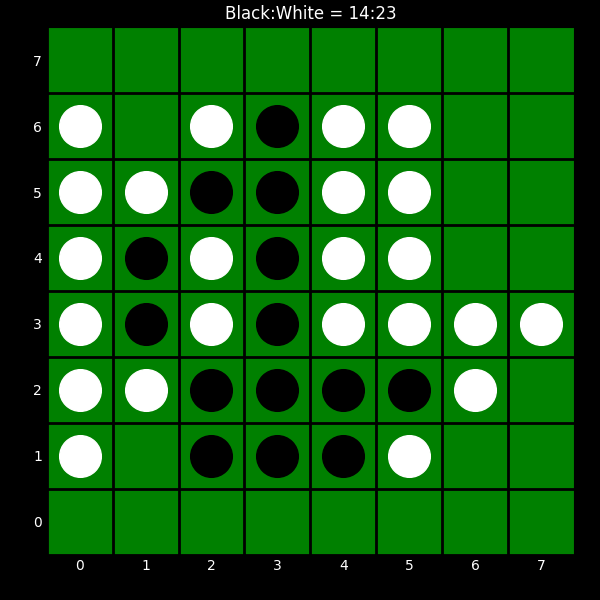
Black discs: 14
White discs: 23